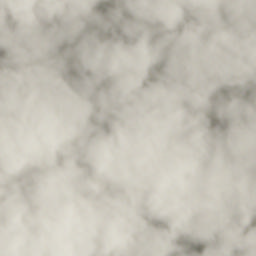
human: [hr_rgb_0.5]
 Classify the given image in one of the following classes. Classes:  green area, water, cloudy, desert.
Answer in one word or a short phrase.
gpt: cloudy